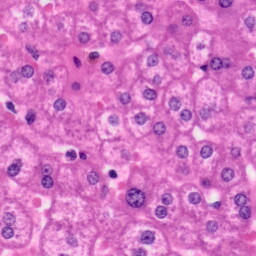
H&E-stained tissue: Liver